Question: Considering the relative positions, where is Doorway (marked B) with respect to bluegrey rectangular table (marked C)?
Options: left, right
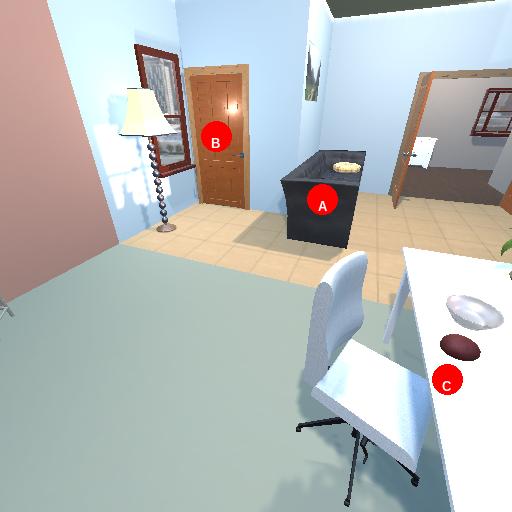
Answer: left